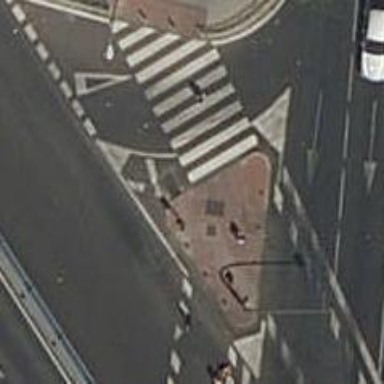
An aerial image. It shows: Road with traffic signals.